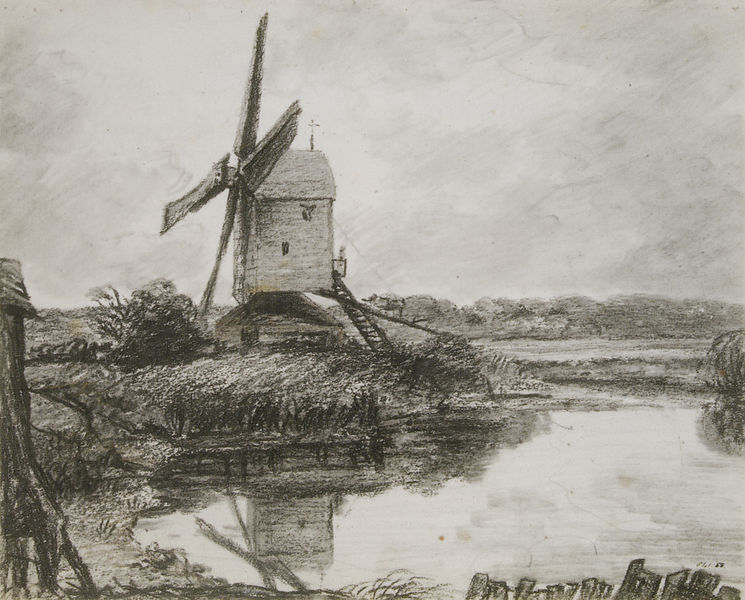
Titel: The Windmill at Brantham
Standort: London
Institution: Victoria & Albert Museum
Schlagwörter: baum, dunkel, flügel, himmel, laub, meer, wasser, weiß, wolken, bäume, fluss, landschaft, see, teich, ufer, fenster, grau, hell, holz, schwarz, skizze, zeichnung, dach, gebäude, gras, haus, wiese, wolke, zaun, barock, mensch, holland, niederlande, bach, ebene, gräser, horizont, hügel, mühle, natur, norden, schilf, spiegelung, vögel, wind, windmühle, brücke, busch, büsche, einsam, flach, flachland, gewässer, hütte, kanal, polder, sträucher, windrad, land, wald, anhöhe, müller, weiher, segel, papier, spiegelbild, grafik, graphik, latten, rand, böschung, leiter, steg, treppe, wetter, bretter, menschenleer, kreuz, kohle, schwarz-weiss, schraffur, schraffiert, bleistift, kohlezeichnung, stift, tümpel, seegras, bau, weise, flachlandschaft, mühlrad, zeichung, handzeichnung, sträuche, van goyen, bockwindmühle, garfik, drehbar, spiegelung im wasser, mühle am siel, tleiter, dach#, schelf, hoilz, windmühlke, spoiegelung, streuche, eindmühle